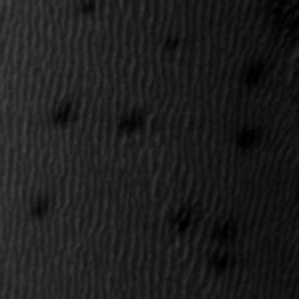
Label: frost